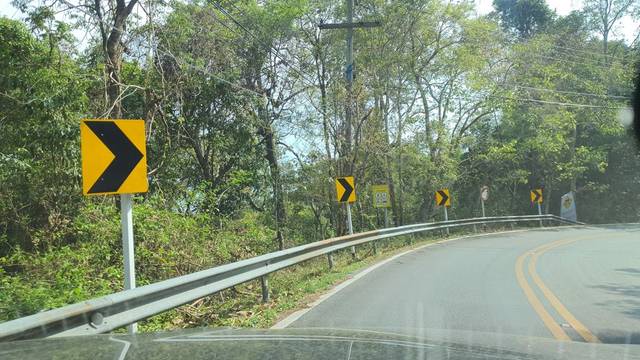
Region: Thailand
Coordinates: 18.794, 98.923